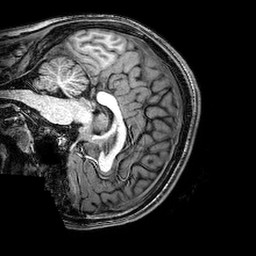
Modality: T1w
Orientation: sagittal
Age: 21
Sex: male
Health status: healthy
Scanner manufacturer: philips
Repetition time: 0.008343 s
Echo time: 0.00384 s